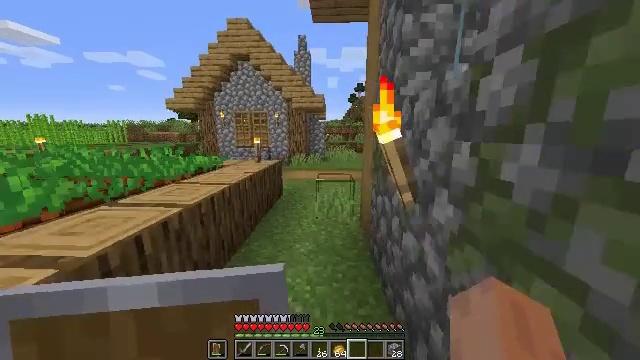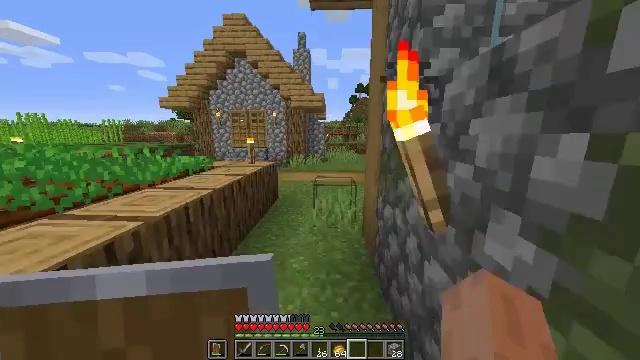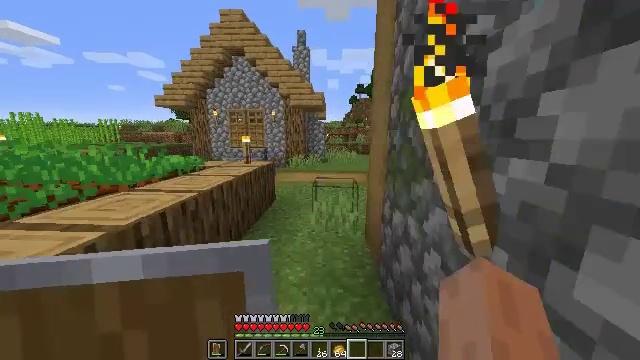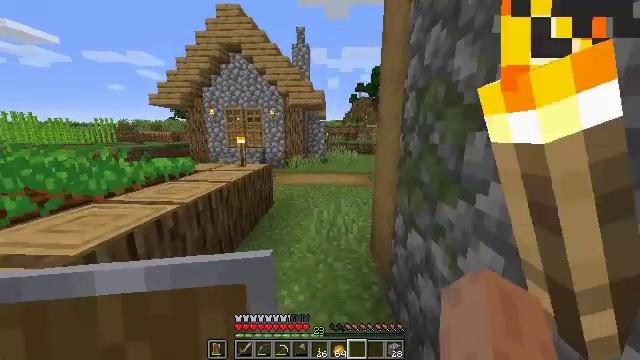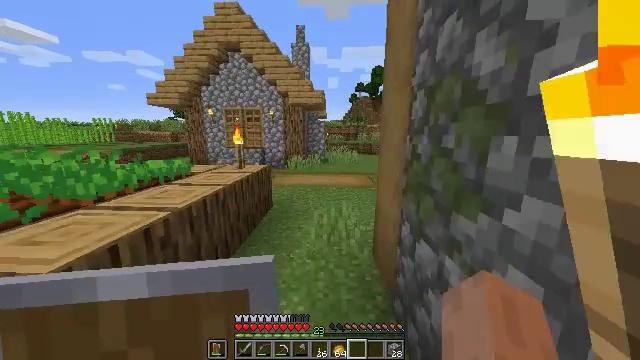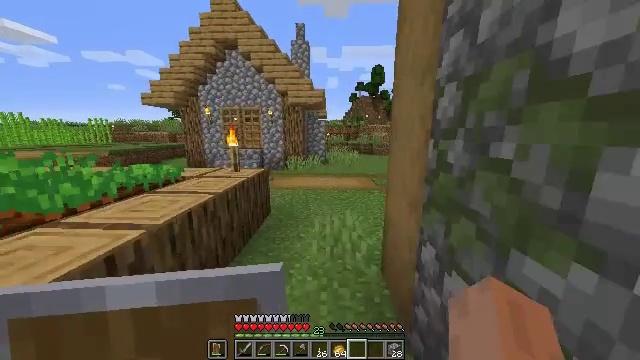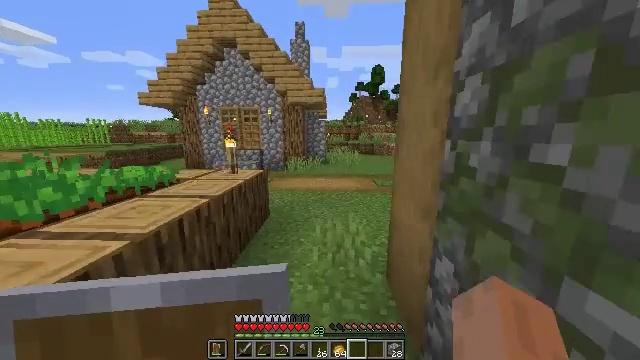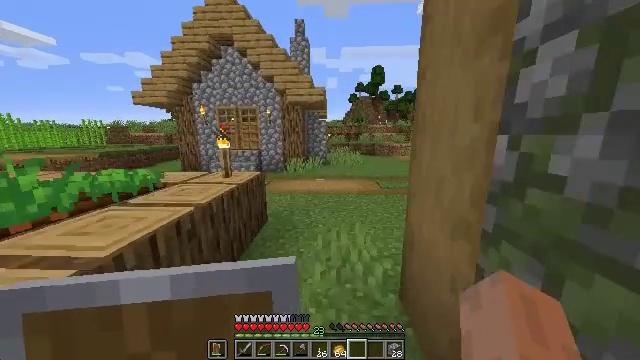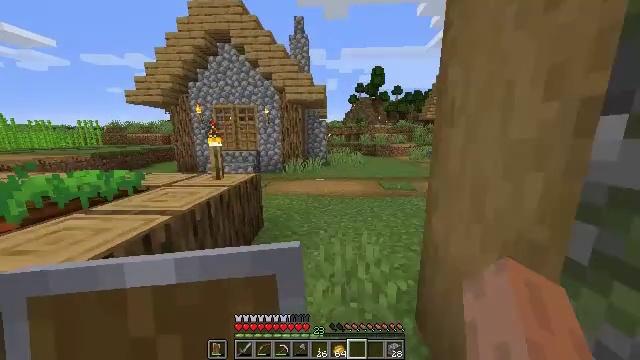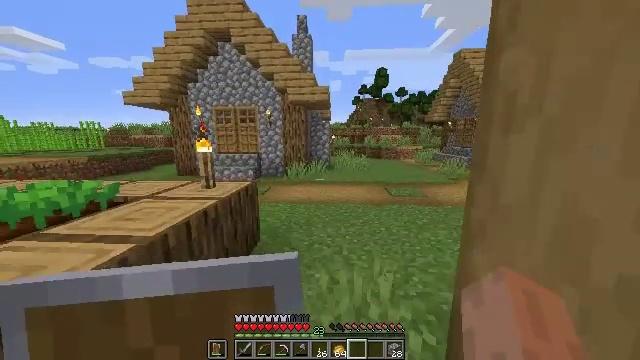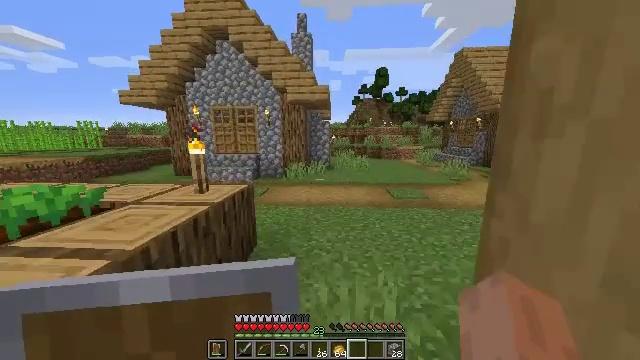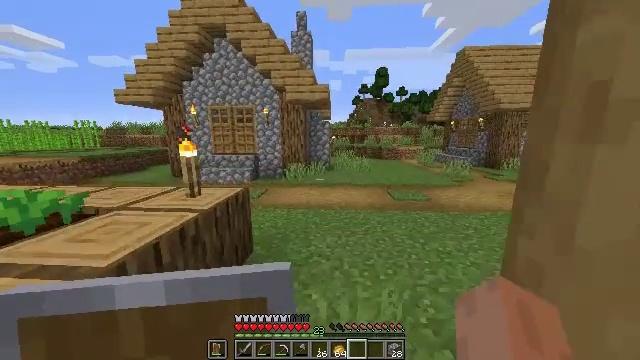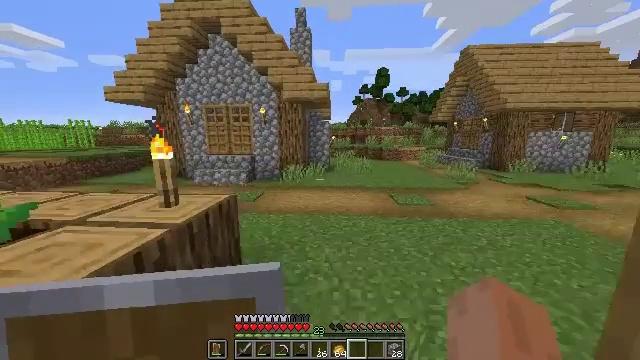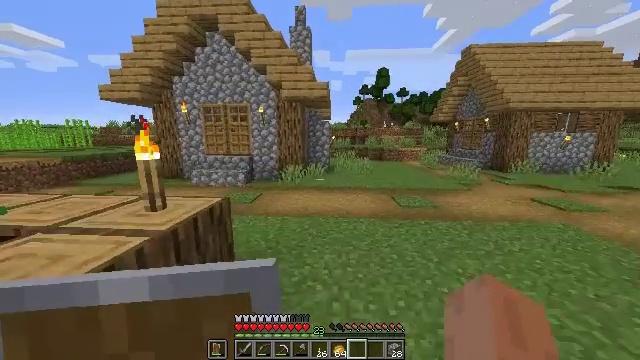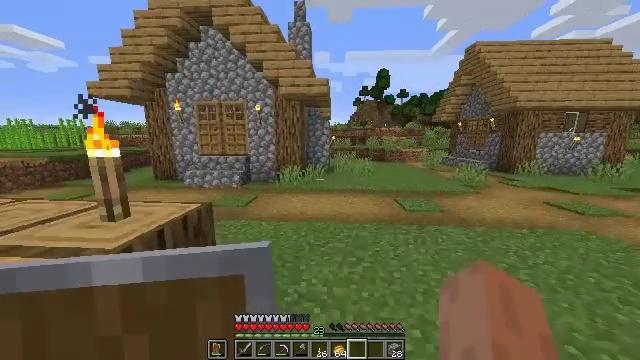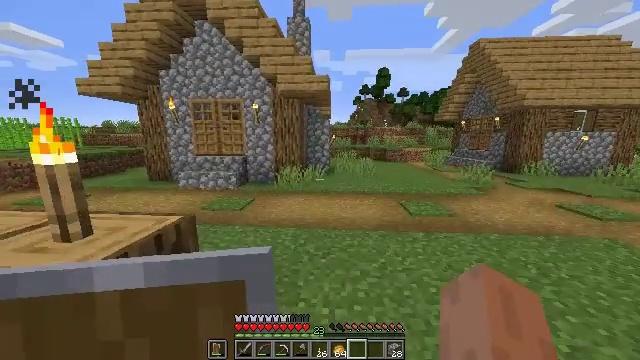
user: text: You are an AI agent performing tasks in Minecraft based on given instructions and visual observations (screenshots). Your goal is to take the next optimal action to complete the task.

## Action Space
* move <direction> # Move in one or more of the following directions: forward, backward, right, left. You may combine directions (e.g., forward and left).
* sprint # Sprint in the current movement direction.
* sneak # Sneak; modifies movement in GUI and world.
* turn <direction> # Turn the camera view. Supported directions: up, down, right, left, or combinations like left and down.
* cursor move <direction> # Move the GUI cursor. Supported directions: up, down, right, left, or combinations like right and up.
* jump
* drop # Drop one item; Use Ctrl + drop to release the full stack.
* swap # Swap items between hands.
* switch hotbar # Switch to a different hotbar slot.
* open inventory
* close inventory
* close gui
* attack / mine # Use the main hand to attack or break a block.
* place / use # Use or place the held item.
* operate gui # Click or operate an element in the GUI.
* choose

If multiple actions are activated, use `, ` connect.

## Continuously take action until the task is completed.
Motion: motion action
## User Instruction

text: Destroy the brick block.
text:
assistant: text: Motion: move forward
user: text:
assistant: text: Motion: move forward
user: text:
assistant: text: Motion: move forward
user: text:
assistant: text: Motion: move forward
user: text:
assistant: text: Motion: move forward
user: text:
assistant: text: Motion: move forward
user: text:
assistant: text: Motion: move forward
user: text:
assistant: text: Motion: move forward
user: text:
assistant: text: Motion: move forward
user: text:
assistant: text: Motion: move forward
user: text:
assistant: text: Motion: move forward
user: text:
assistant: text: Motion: move forward
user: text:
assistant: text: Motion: move forward
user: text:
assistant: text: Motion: move forward
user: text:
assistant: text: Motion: move forward
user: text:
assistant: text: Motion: move forward
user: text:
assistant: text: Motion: move forward
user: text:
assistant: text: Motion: move forward, turn left and up
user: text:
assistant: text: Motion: move forward, turn left
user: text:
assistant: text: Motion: move forward, turn left
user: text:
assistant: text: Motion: move forward, turn left and up
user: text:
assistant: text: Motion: move forward
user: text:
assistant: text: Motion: move forward
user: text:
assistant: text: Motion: move forward
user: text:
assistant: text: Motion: move forward
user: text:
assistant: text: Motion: move forward
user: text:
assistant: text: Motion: move forward
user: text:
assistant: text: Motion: move forward, turn up
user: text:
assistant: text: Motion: move forward, turn right and up
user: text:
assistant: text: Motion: move forward, turn right and up